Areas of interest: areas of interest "China Ping An"
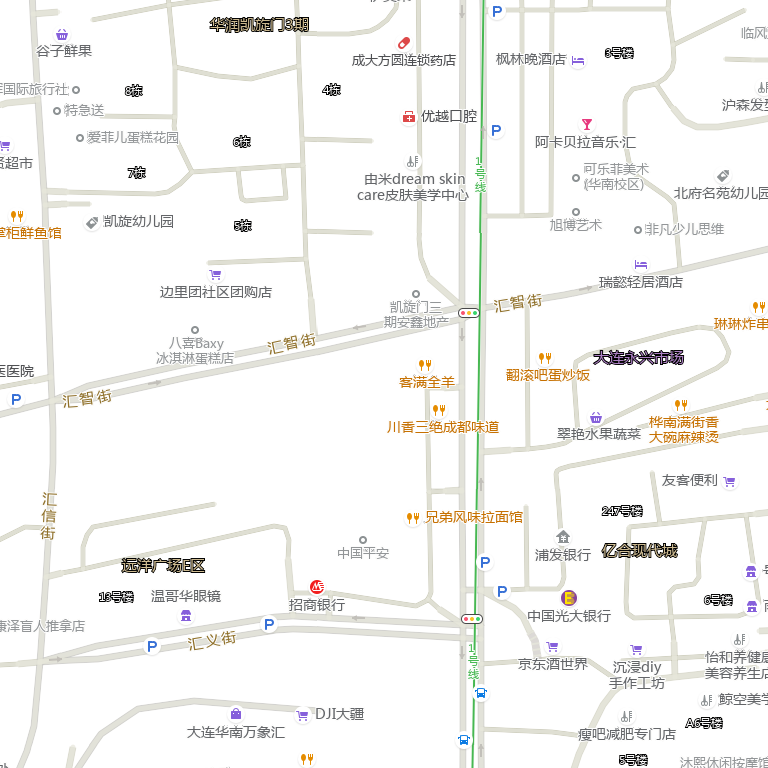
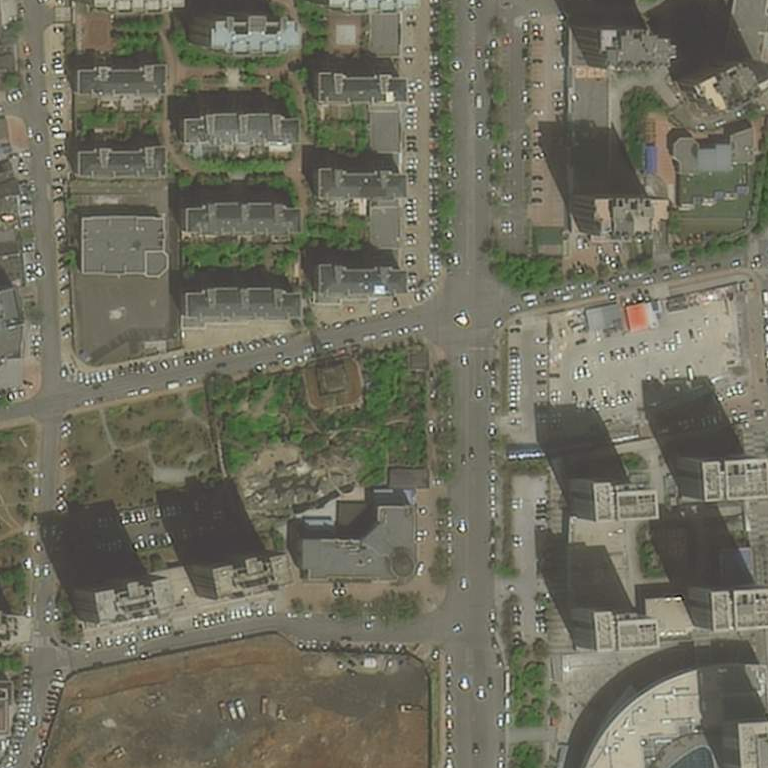